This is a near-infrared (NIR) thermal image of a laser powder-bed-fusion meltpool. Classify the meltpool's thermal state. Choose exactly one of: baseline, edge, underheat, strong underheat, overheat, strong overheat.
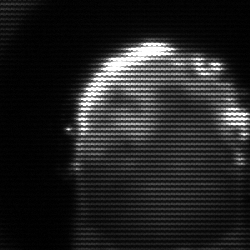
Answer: baseline